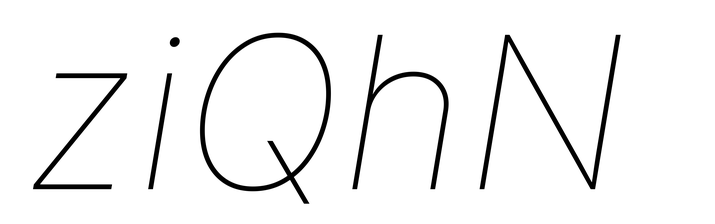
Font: Inter-Italic_Thin_Italic